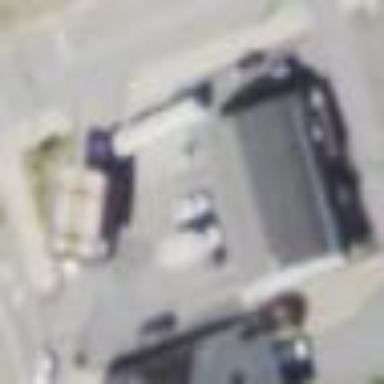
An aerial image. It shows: Fuel station.